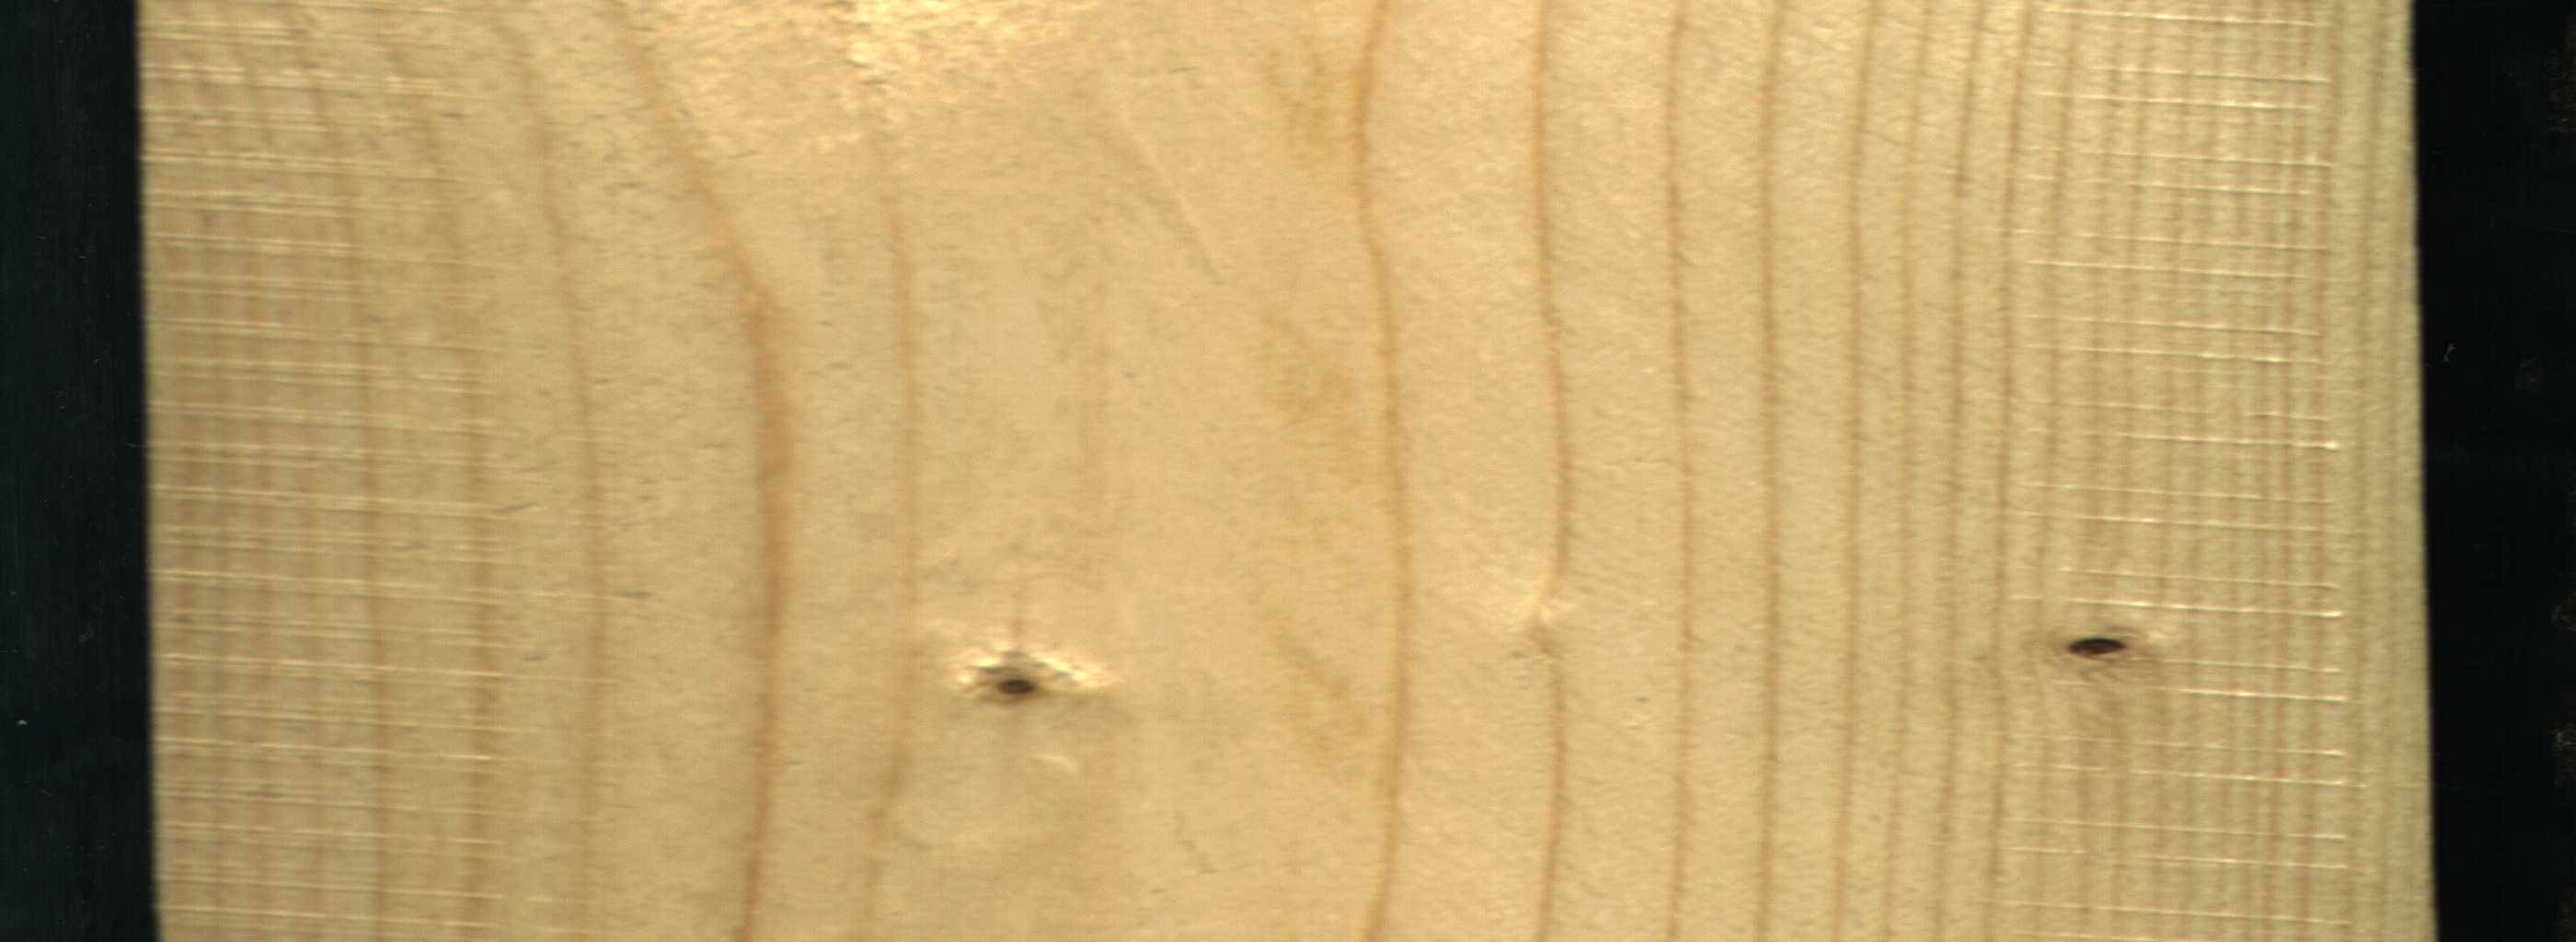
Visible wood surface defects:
Dead_Knot
Live_Knot